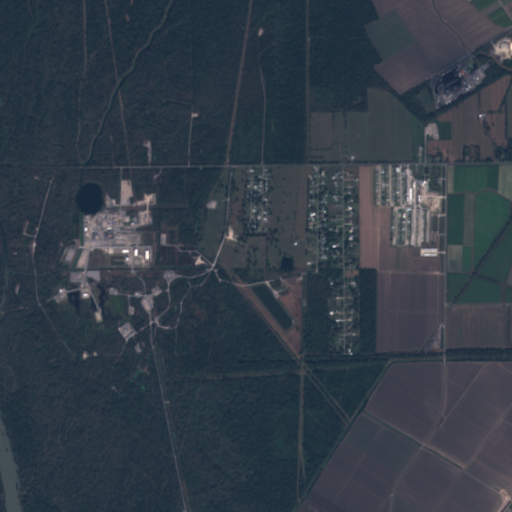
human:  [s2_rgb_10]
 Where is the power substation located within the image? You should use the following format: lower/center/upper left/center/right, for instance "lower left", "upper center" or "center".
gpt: The power substation is located in the upper right of the image.
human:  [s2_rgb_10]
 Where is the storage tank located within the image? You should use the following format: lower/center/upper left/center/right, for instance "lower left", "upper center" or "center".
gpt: The storage tank is located in the upper right of the image.
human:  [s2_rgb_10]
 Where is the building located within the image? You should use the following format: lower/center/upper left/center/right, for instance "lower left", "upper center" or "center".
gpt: The building is located in the upper right of the image.
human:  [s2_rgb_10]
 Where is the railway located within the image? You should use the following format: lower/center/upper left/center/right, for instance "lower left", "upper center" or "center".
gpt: The railway is located in the right of the image.
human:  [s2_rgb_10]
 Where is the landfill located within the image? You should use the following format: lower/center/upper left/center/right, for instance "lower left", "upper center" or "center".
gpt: There is no landfill in the image.